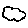
Label: cloud